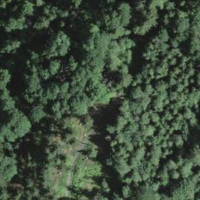
EUNIS habitat code: 44
Species observed at this site:
Vicia sylvatica